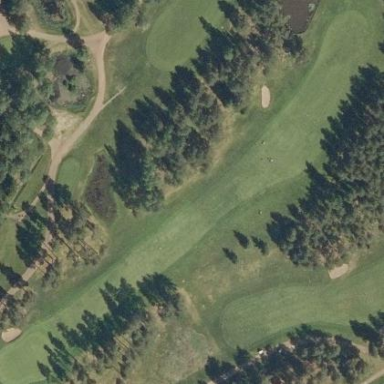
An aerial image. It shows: Grassy area designated as golf fairway.